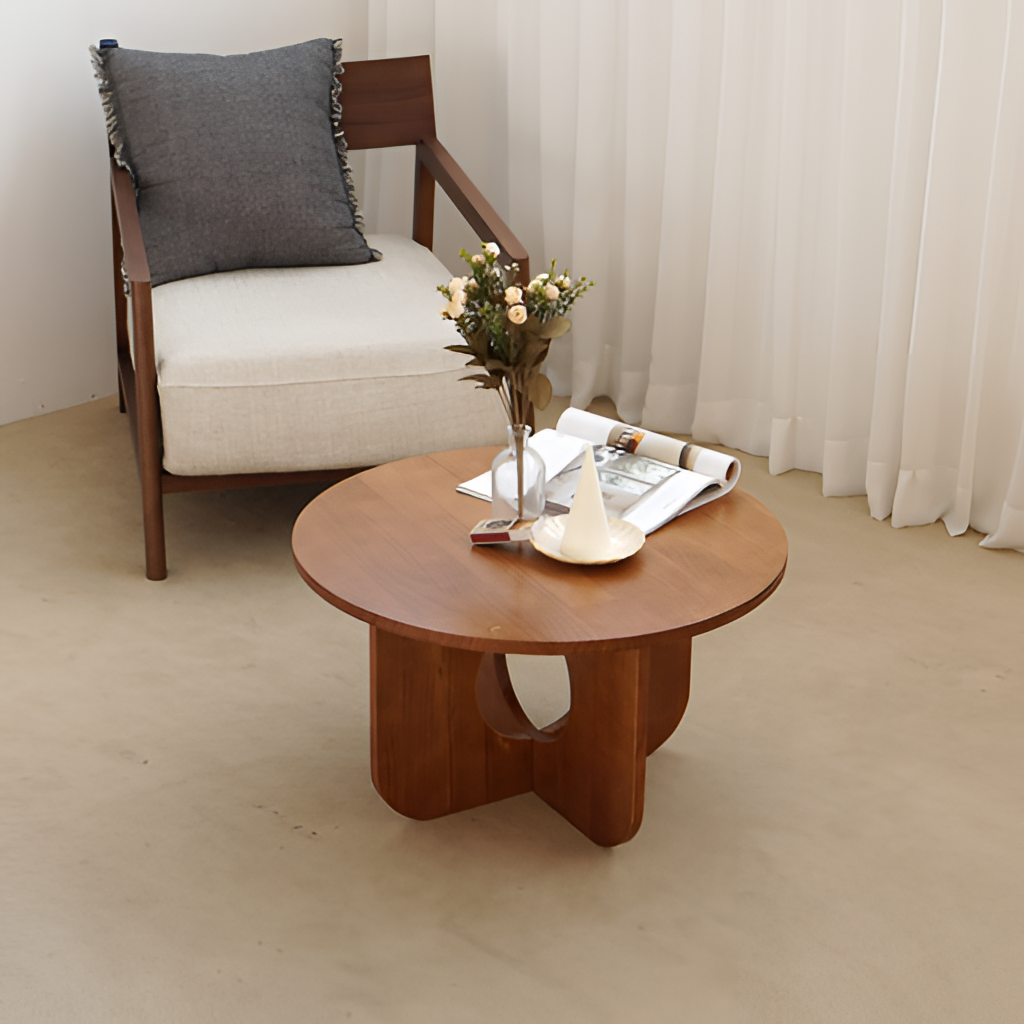
wood chair, living room, curtain wallpaper, with solid pattern, beige carpet flooring, with solid pattern, minimalist